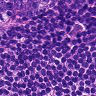
Metastatic tissue present: no